Field crop: maize
Growth stage: 2
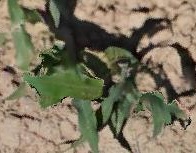
Species: maize